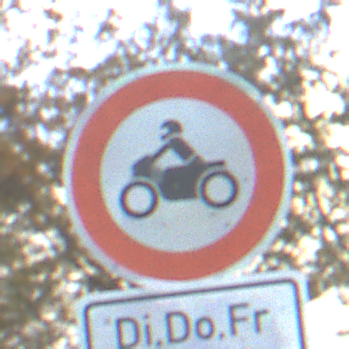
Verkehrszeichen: VerbotKraftraeder
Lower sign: ZeitangabenMitBeschraenkungAufWochentage3
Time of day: MorningAfternoon
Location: Outdoor (Suburban)
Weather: PartlyCloudy
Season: NotSpecified
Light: Natural